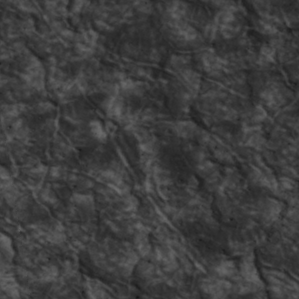
Label: non_frost